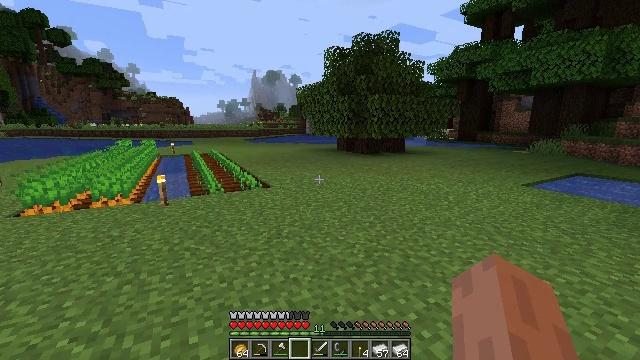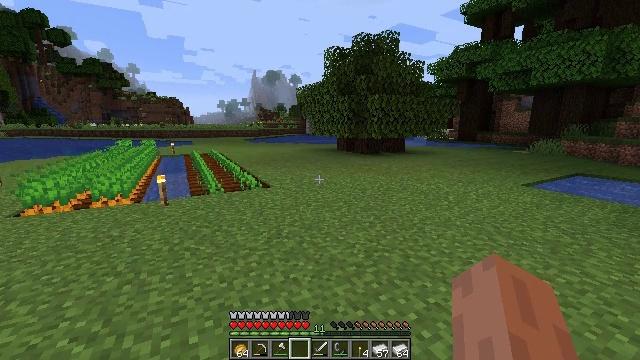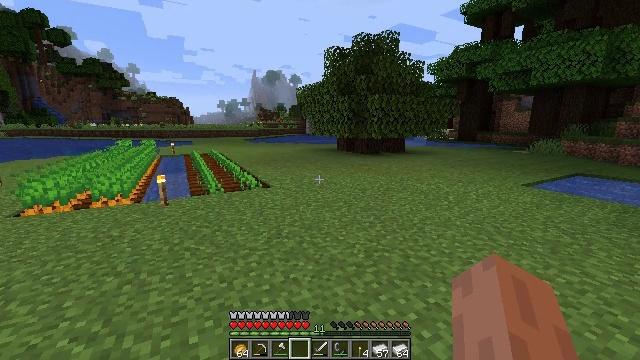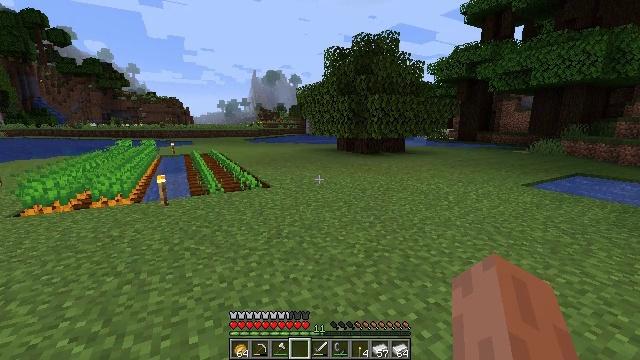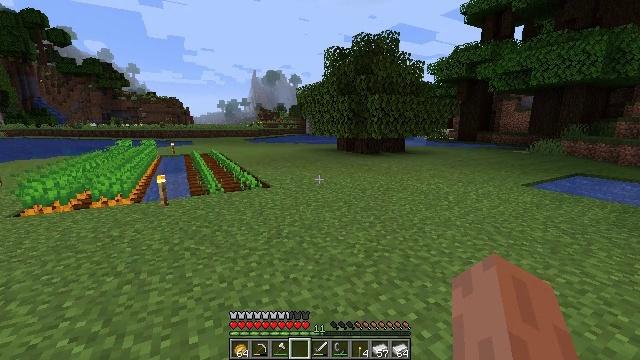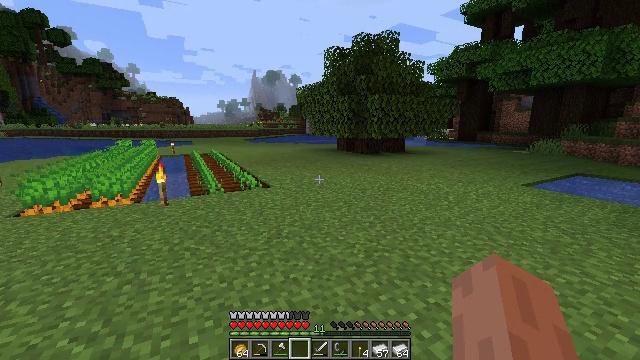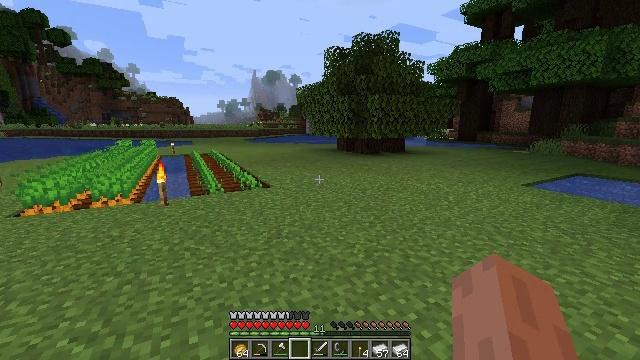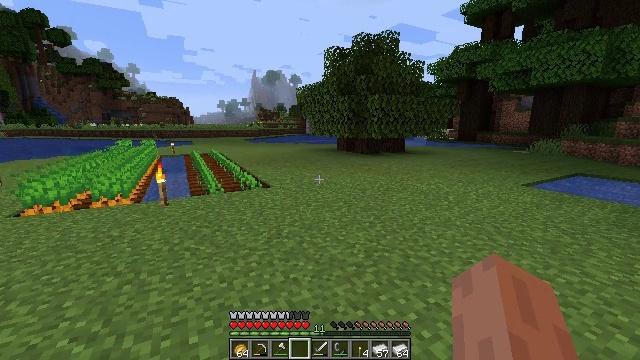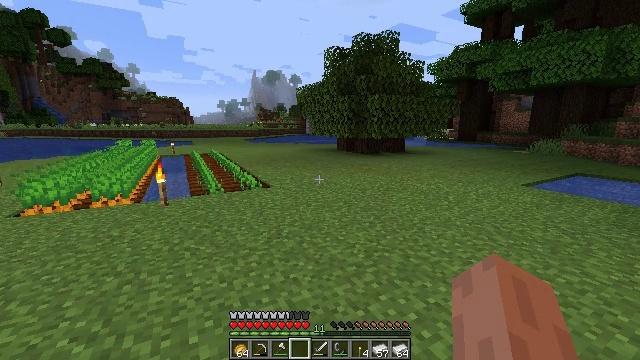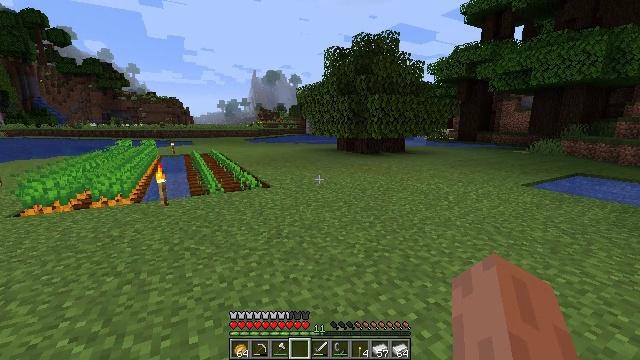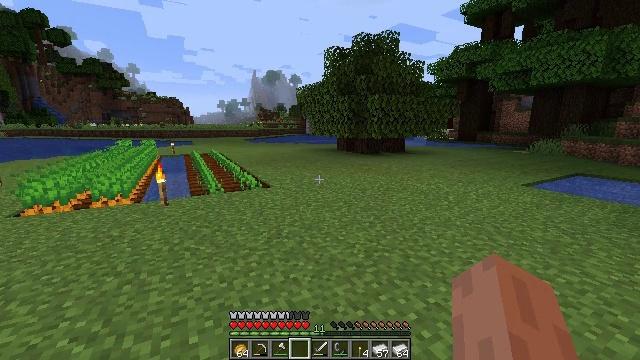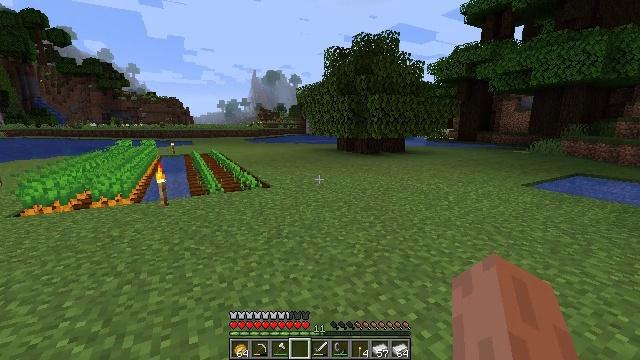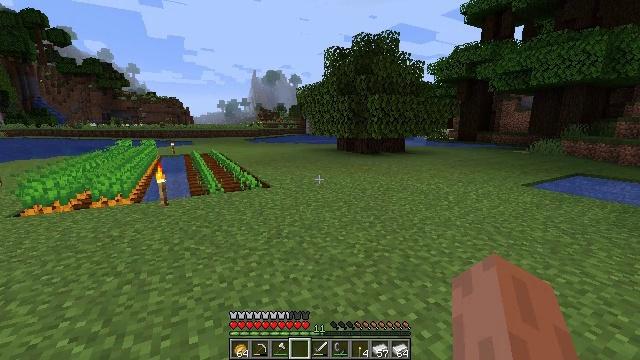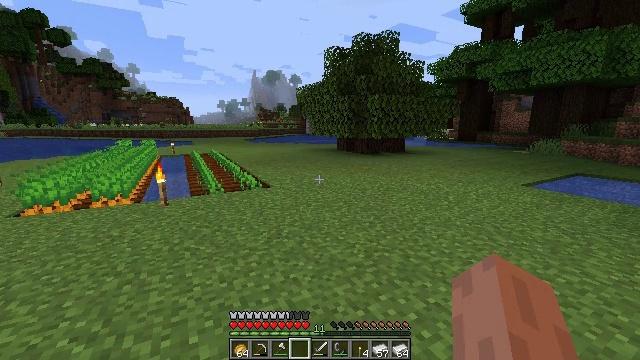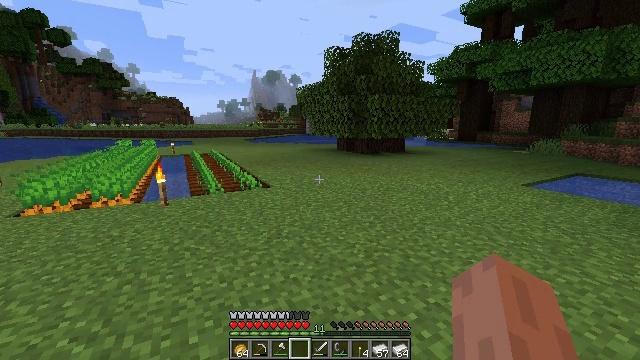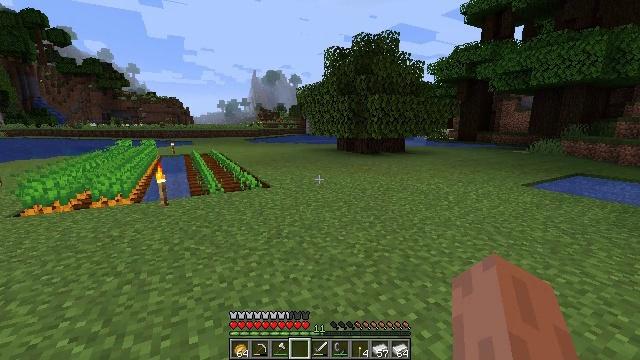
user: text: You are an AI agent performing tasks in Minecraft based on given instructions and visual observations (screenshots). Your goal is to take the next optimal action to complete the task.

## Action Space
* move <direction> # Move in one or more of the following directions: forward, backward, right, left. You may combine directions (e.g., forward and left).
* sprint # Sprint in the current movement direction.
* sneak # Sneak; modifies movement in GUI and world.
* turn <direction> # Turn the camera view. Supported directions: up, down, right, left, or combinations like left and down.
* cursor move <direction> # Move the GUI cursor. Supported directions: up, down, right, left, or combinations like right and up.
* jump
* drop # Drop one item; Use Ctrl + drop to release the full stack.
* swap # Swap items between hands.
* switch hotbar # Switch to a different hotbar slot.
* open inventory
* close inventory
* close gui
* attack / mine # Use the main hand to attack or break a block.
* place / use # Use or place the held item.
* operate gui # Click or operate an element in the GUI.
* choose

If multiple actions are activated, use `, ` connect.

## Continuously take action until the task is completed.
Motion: motion action
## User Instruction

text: Attack the ground to gather dirt.
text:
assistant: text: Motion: no_op
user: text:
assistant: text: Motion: no_op
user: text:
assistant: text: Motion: no_op
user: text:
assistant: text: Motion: no_op
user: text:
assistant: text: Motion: no_op
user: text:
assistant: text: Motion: no_op
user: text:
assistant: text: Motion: no_op
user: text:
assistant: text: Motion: no_op
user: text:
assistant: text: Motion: no_op
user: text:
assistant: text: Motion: no_op
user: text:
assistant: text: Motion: no_op
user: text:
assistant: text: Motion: no_op
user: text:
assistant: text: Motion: no_op
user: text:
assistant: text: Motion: no_op
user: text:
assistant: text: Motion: no_op
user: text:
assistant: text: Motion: no_op
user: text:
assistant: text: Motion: no_op
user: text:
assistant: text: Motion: no_op
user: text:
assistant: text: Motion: no_op
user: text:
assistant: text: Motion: no_op
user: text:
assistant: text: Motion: no_op
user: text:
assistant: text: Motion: no_op
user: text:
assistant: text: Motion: no_op
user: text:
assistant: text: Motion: no_op
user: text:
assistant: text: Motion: no_op
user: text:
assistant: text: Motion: no_op
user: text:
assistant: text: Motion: no_op
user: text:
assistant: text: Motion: no_op
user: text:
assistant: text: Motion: no_op
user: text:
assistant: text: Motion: no_op